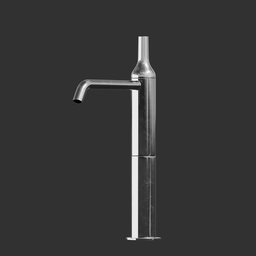
Label: appliances